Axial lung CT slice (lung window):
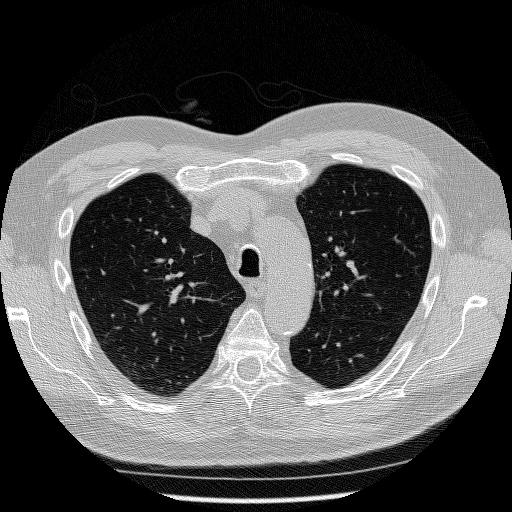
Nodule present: no